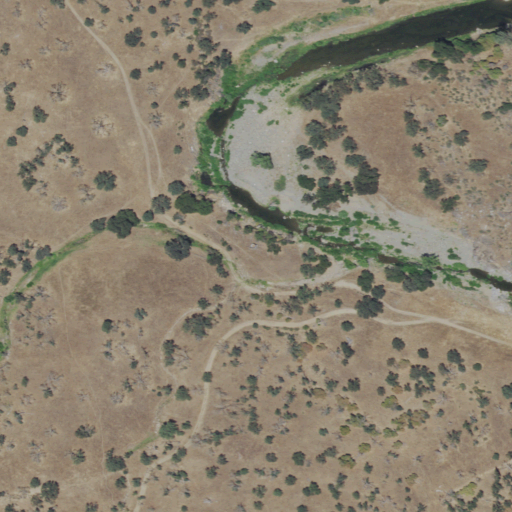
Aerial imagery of valley in California named Indian Gulch containing shrub, grassland, open development, and deciduous forest